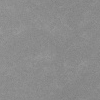
Atmospheric dust classification: dusty